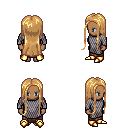
a pixel art fantasy rpg character, female body template, human, dark skin, chain mail, robe skirt, light blonde extra-long hairstyle, gold boots, four views (front, back, left, right), 2x2 character sprite sheet, small pixel art, hard edges, no anti-aliasing